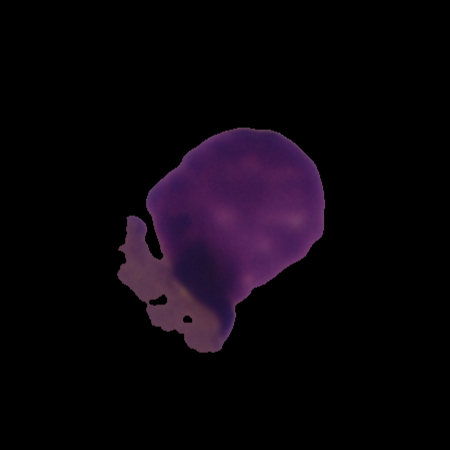
Label: healthy